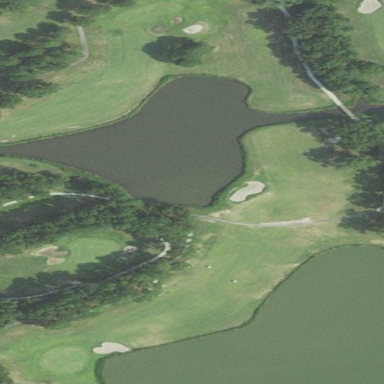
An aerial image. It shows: Golf pitch.